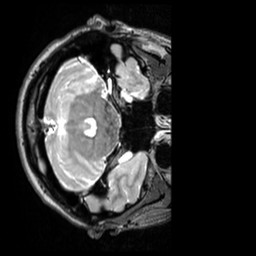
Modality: T2w
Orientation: axial
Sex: male
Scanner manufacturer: siemens
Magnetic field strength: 3 T
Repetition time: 3.2 s
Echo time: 0.409 s